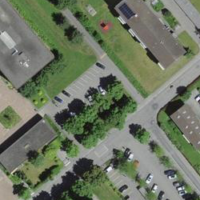
EUNIS habitat code: 54
Species observed at this site:
Plantago media